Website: bh-photo
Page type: billing-address
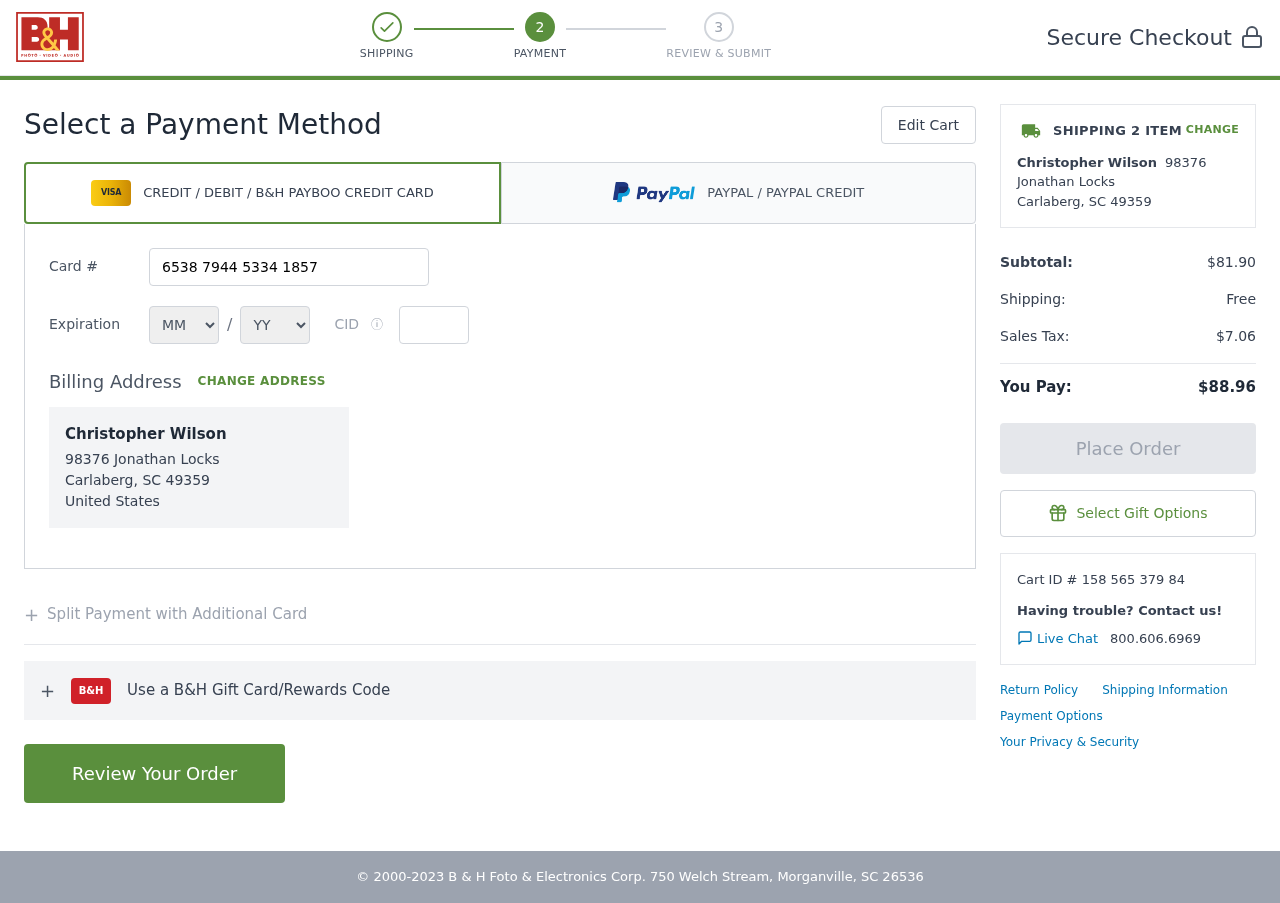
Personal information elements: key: PII_CARD_CVV
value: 072
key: PII_CARD_EXPIRY_MONTH
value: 10
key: PII_CARD_EXPIRY_YEAR
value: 27
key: PII_CARD_NUMBER
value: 6538 7944 5334 1857
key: PII_CITY_STATE_ZIP
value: Carlaberg, SC 49359
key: PII_COUNTRY
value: United States
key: PII_FULLNAME
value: Christopher Wilson
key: PII_STREET
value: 98376 Jonathan Locks
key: PII_FULLNAME2
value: Christopher Wilson
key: PII_STREET2
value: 98376 Jonathan Locks
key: PII_CITY_STATE_ZIP2
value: Carlaberg, SC 49359
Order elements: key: ORDER_NUM_ITEMS
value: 2
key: ORDER_SUBTOTAL
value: $81.90
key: ORDER_SHIPPING_COST
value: Free
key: ORDER_TAX
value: $7.06
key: ORDER_TOTAL
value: $88.96
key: ORDER_ID
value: Cart ID # 158 565 379 84